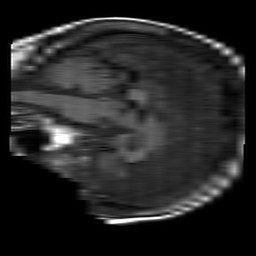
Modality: T1w
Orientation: sagittal
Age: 80
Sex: female
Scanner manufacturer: philips
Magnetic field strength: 1.5 T
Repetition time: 0.5456 s
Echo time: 0.011 s